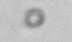
Label: nanoplankton_mix